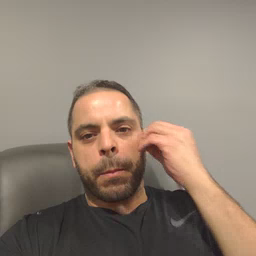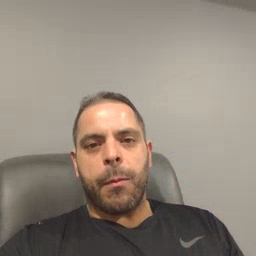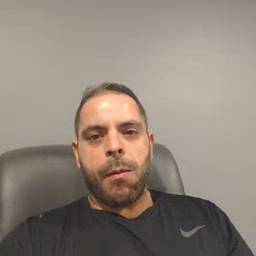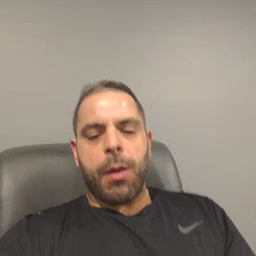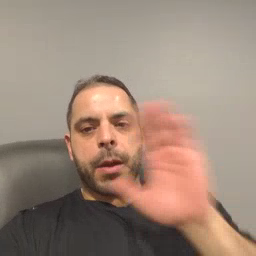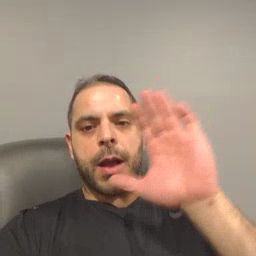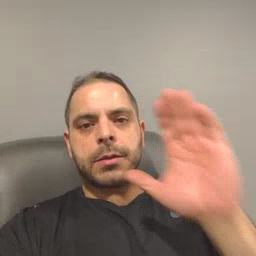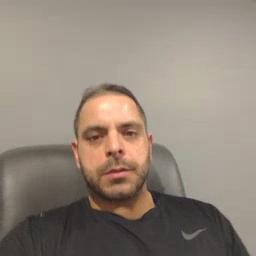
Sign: bye